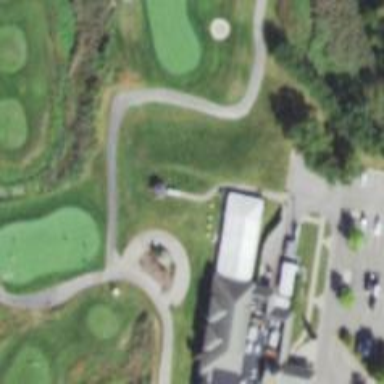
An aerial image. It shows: Pathway for golfing.